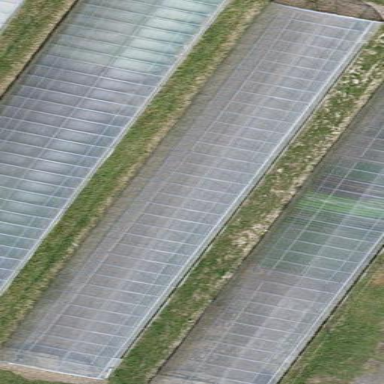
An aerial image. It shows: Area dedicated to greenhouse horticulture.